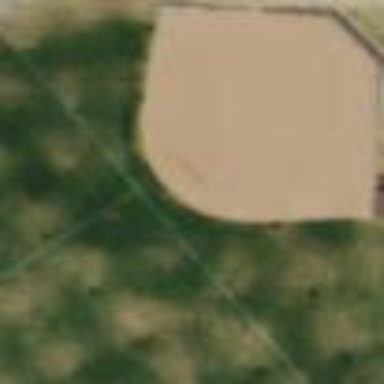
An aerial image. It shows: Baseball pitch for leisure and sports activities.